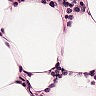
Metastatic tissue present: no